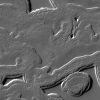
Atmospheric dust classification: not_dusty